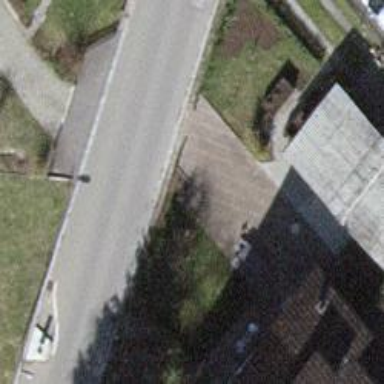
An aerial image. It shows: Gate.